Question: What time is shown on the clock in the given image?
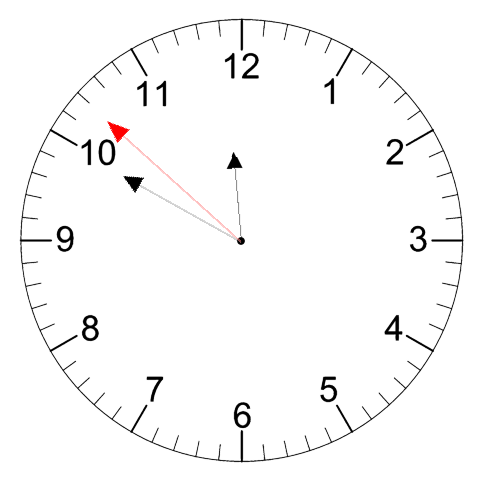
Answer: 11:49:52